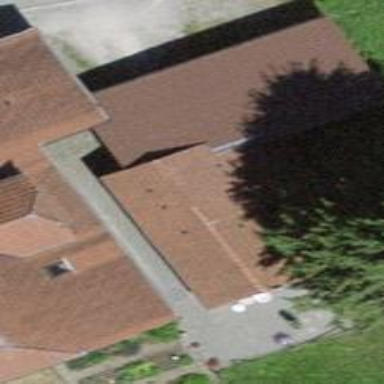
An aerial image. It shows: Barn.